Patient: sex M, age 78
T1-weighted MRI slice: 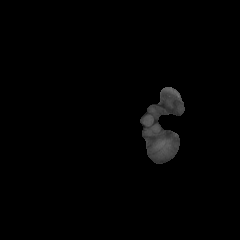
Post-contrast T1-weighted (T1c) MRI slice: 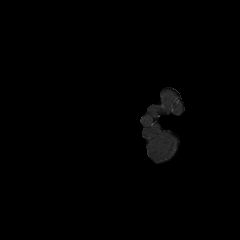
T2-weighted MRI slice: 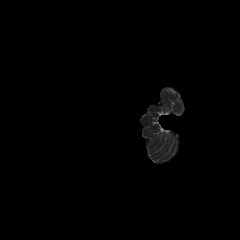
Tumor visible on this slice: no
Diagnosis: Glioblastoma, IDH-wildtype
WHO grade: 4